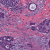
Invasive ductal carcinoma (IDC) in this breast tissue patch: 1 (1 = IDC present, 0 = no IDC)